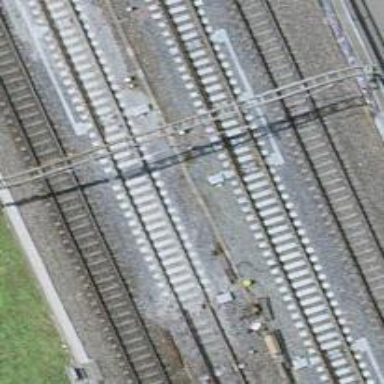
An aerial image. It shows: Railway switch.